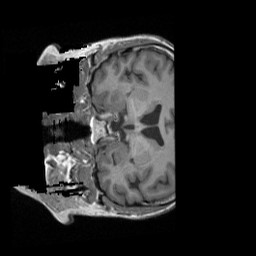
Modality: T1w
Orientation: coronal
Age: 61
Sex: female
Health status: ill
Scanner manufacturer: siemens
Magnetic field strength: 3 T
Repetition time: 1.9 s
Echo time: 0.00247 s